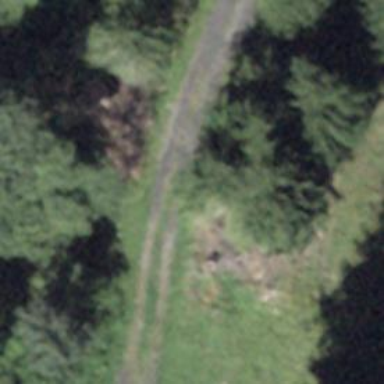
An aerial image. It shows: Unpaved track road.